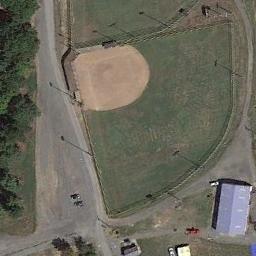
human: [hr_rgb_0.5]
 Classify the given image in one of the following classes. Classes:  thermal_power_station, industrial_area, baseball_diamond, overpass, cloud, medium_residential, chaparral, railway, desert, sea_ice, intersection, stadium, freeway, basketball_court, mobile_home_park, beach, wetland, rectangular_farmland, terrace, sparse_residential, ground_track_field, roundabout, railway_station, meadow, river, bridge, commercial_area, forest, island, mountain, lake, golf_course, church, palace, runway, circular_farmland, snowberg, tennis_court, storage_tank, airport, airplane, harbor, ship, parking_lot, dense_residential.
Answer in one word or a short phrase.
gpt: baseball_diamond